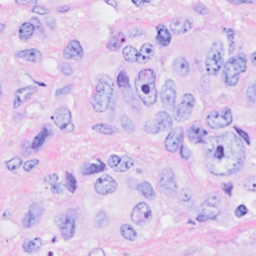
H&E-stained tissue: Breast